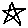
Label: star